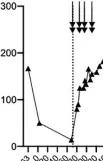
Anti-SARS-CoV-2 antibody and SARS-CoV-2 mRNA follow-up before and after plasma transfusions. , Timeline showing absolute CD4 and CD8 T cell counts, including effector-memory subsets and NK cell counts (A-F), The arrows indicate the 4 cycles of plasma transfusion (two units given on two consecutive days of each cycle).
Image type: pathology (immunostaining)